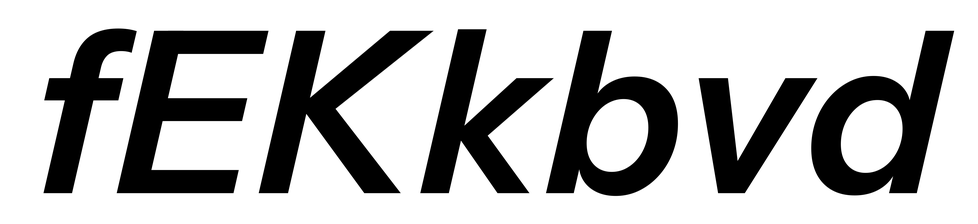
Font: InstrumentSans-Italic_SemiBold_Italic